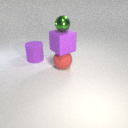
large purple rubber cube below small green metal sphere